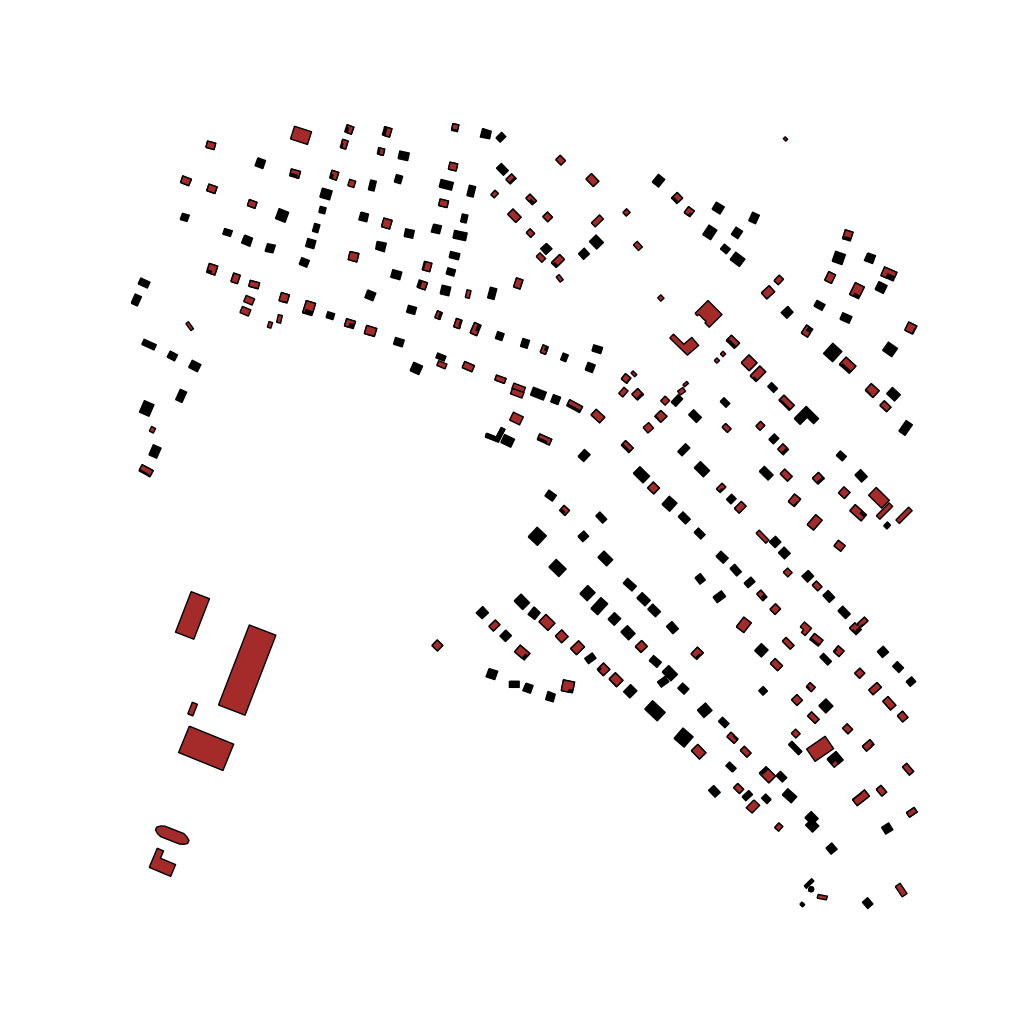
Tags: overhead vector_map, industrial, recreation, residential, special, historical, individual_rise, density_1, Building, Facility, 1.0 km²